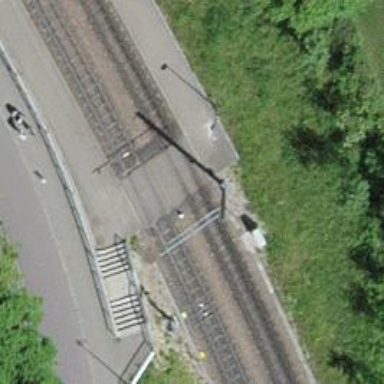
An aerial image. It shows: Uncontrolled railway crossing.